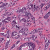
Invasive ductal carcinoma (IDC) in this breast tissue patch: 1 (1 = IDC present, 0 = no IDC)